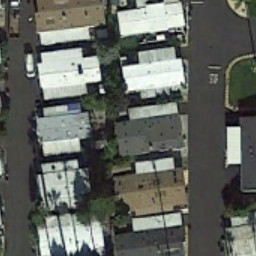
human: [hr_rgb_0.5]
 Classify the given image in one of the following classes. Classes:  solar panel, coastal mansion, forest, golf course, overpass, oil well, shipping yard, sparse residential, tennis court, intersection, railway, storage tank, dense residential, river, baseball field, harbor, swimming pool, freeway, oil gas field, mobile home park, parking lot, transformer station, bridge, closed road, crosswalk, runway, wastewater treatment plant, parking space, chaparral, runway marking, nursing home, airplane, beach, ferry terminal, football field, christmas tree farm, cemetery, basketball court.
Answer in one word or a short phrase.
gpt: mobile home park